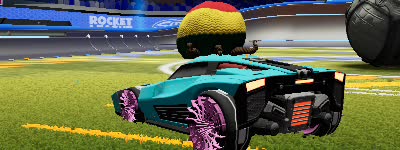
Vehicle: breakout